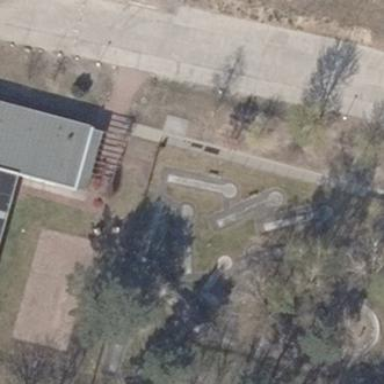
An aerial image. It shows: Metal fence surrounds minigolf pitch.